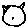
Label: cat